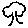
Label: tree